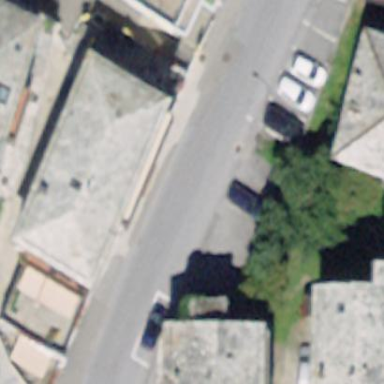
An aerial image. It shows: Building that houses fitness center.